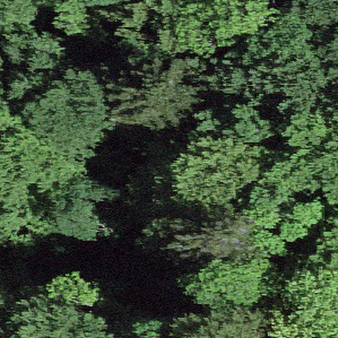
Label: other